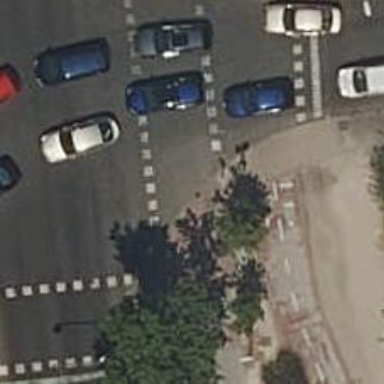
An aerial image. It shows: Kerb barrier.